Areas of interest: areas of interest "Golden Phoenix Industrial Park"
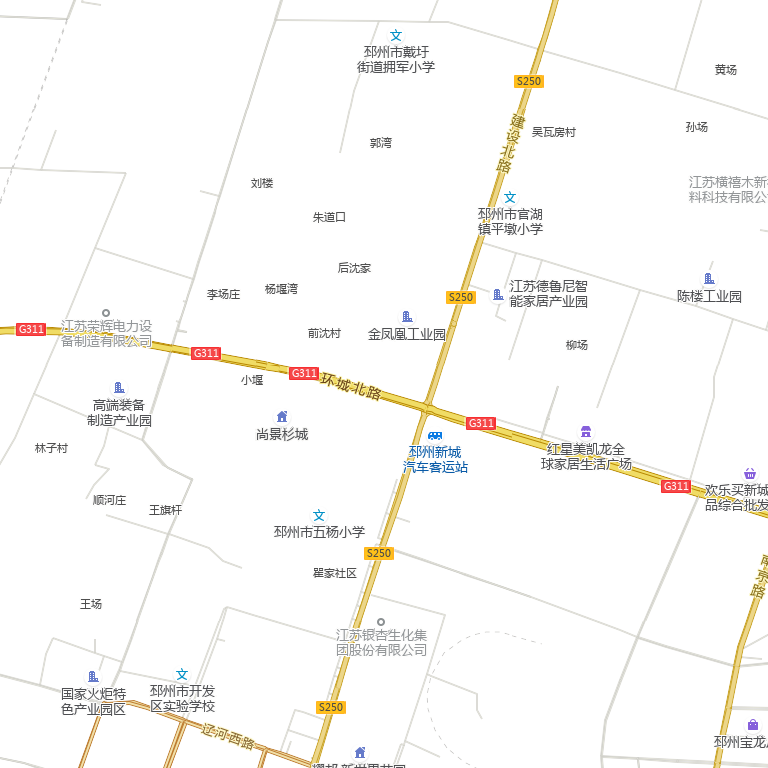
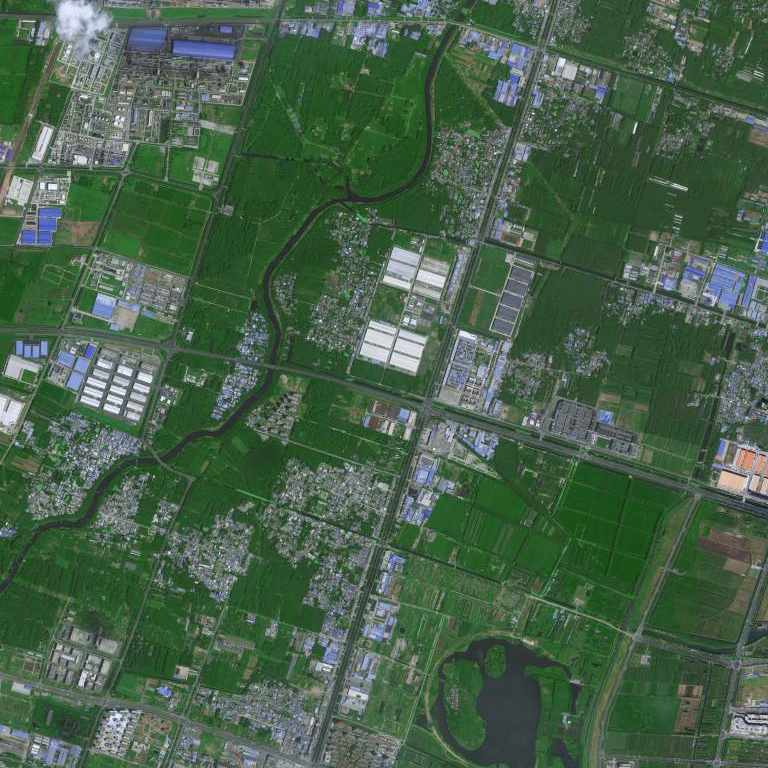